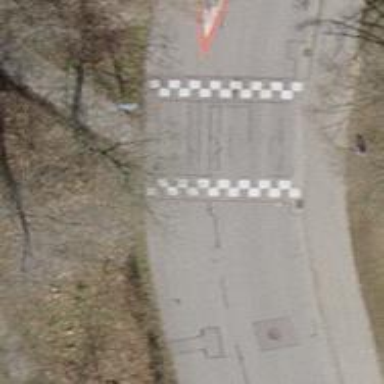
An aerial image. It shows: Marked footway crossing with table traffic calming feature.